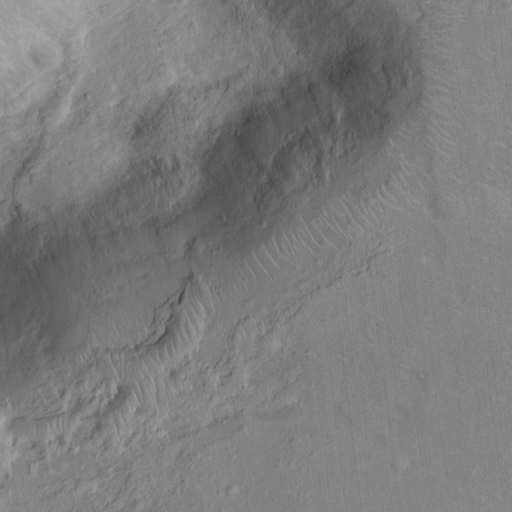
Objects detected: cone